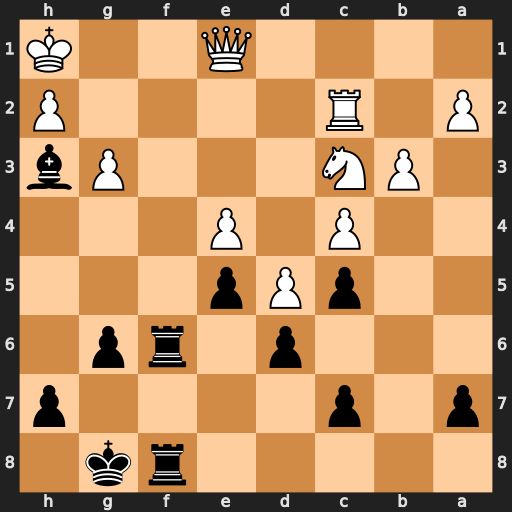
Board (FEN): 5rk1/p1p4p/3p1rp1/2pPp3/2P1P3/1PN3Pb/P1R4P/4Q2K
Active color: b
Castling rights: -
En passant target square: -
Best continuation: Rf1+ Qxf1 Rxf1#